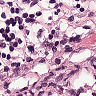
Metastatic tissue present: no